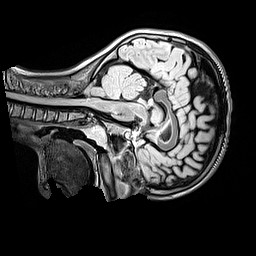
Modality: FLAIR
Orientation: sagittal
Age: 9
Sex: female
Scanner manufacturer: siemens
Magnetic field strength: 3 T
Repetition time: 5 s
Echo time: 0.388 s